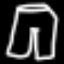
Label: pants